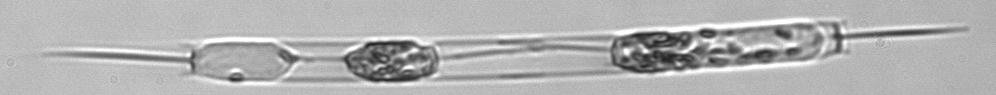
Label: Ditylum_brightwellii